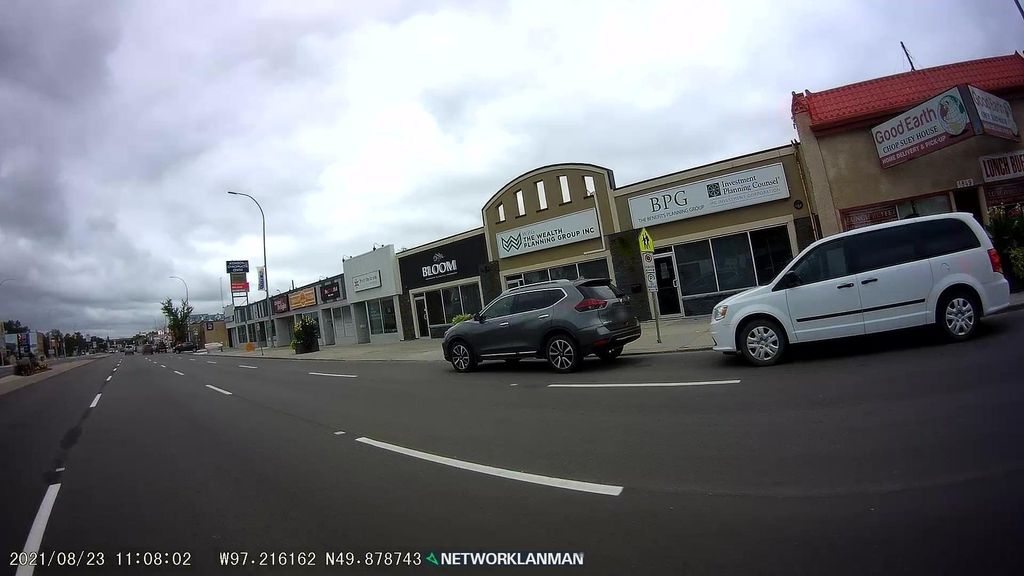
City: winnipeg